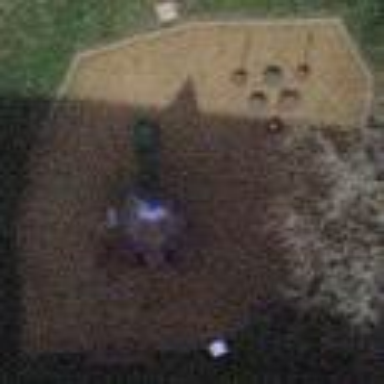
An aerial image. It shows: Playground area for leisure activities on the land.